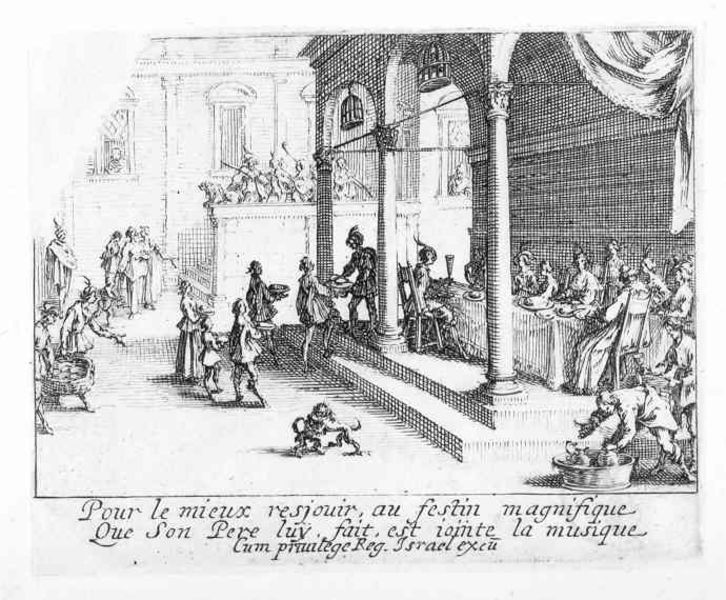
Titel: Das Willkommensfest für den Verlorenen Sohn
Künstler: Jacques Callot
Standort: Karlsruhe
Institution: Staatliche Kunsthalle Karlsruhe
Schlagwörter: mann, schatten, frauen, menschen, damen, fenster, frankreich, grau, laterne, licht, männer, raum, stuhl, stühle, säule, säulen, tisch, weiss, zeichnung, gebäude, haus, hund, hunde, schloss, tier, tiere, fest, gesellschaft, tanz, feier, gelage, gläser, wand, architektur, arm, diener, schüssel, sockel, teller, bild, tischtuch, vorhang, reich, adel, instrumente, musik, musiker, orchester, kinder, telle, holzschnitt, schrift, lehne, bogen, grafik, graphik, hof, französisch, treppe, essen, gäste, tafel, wein, musikinstrument, korb, stufen, bad, loggia, palast, geschirr, druck, schraffur, radierung, stich, text, speisen, festmahl, mahl, ritter, arkaden, kapitell, zuber, bankett, servieren, statuen, florenz, kapelle, baldachin, trog, tempel, israel, kühler, beschreibung, legende, klassisch, latern, wörter, geschenke, musikanten, waschbottich, gaben, hunf, weingläser, sch, fenstern, inszeniert, weinkühler, hofszene, banquet, +korb, tazza, weing, mahlzeot